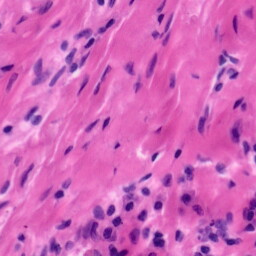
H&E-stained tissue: Tonsil